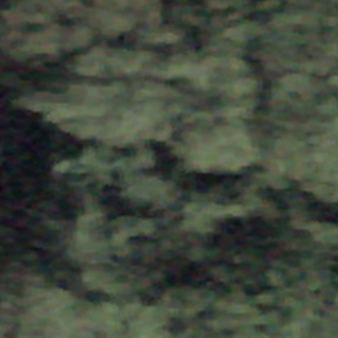
Label: other